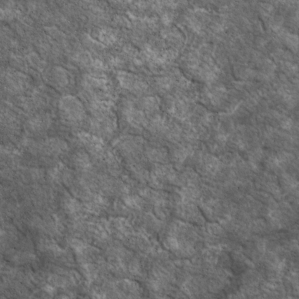
Label: non_frost